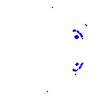
Particle: kaon